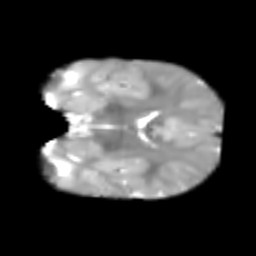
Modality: T2w
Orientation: coronal
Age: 7
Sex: male
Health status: healthy